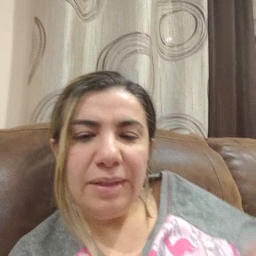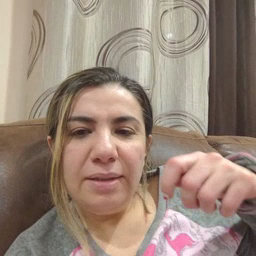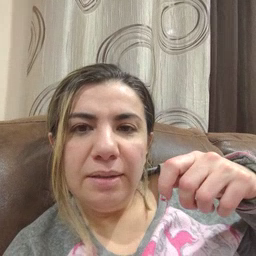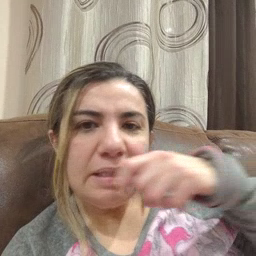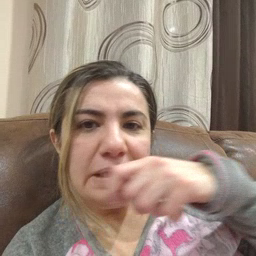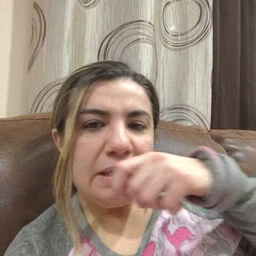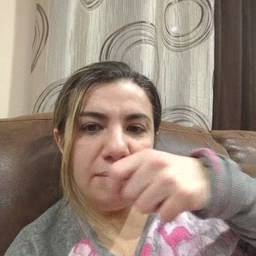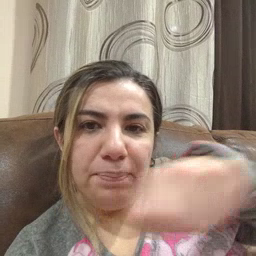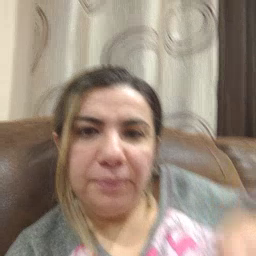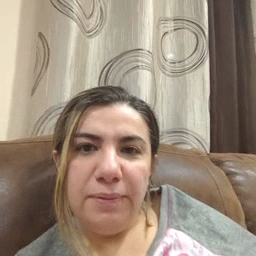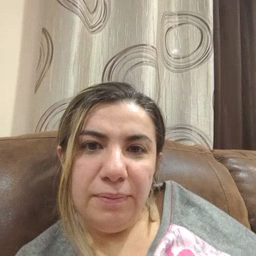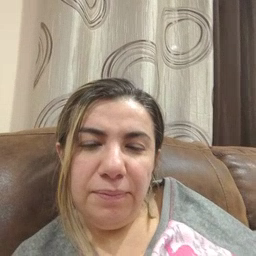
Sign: toothbrush